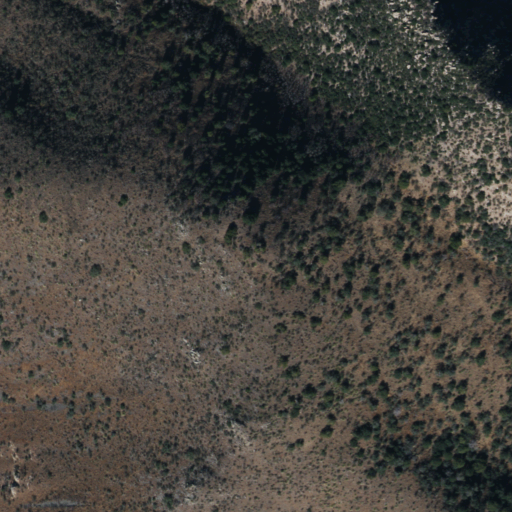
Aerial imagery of mountain in Arizona named Muskhog Mountain containing evergreen forest and shrub